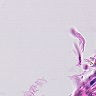
Metastatic tissue present: no